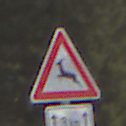
Verkehrszeichen: WildwechselRechts
Zusatzzeichen unten: LaengeEinerStrecke2
Umgebung: Outdoor, Nature
Tageszeit: Midday
Wetter: PartlyCloudy
Licht: Natural
Jahreszeit: NotSpecified
Kontrast: HighContrast